Field crop: maize
Growth stage: 2
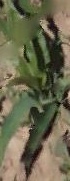
Species: maize